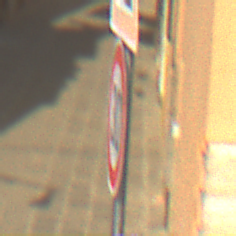
Verkehrszeichen: Geschwindigkeit30
Zusatzzeichen oben: Arbeitsstelle
Umgebung: Outdoor, Urban
Tageszeit: MorningAfternoon
Wetter: Clear
Licht: Natural
Jahreszeit: NotSpecified
Kontrast: HighContrast